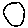
Label: circle